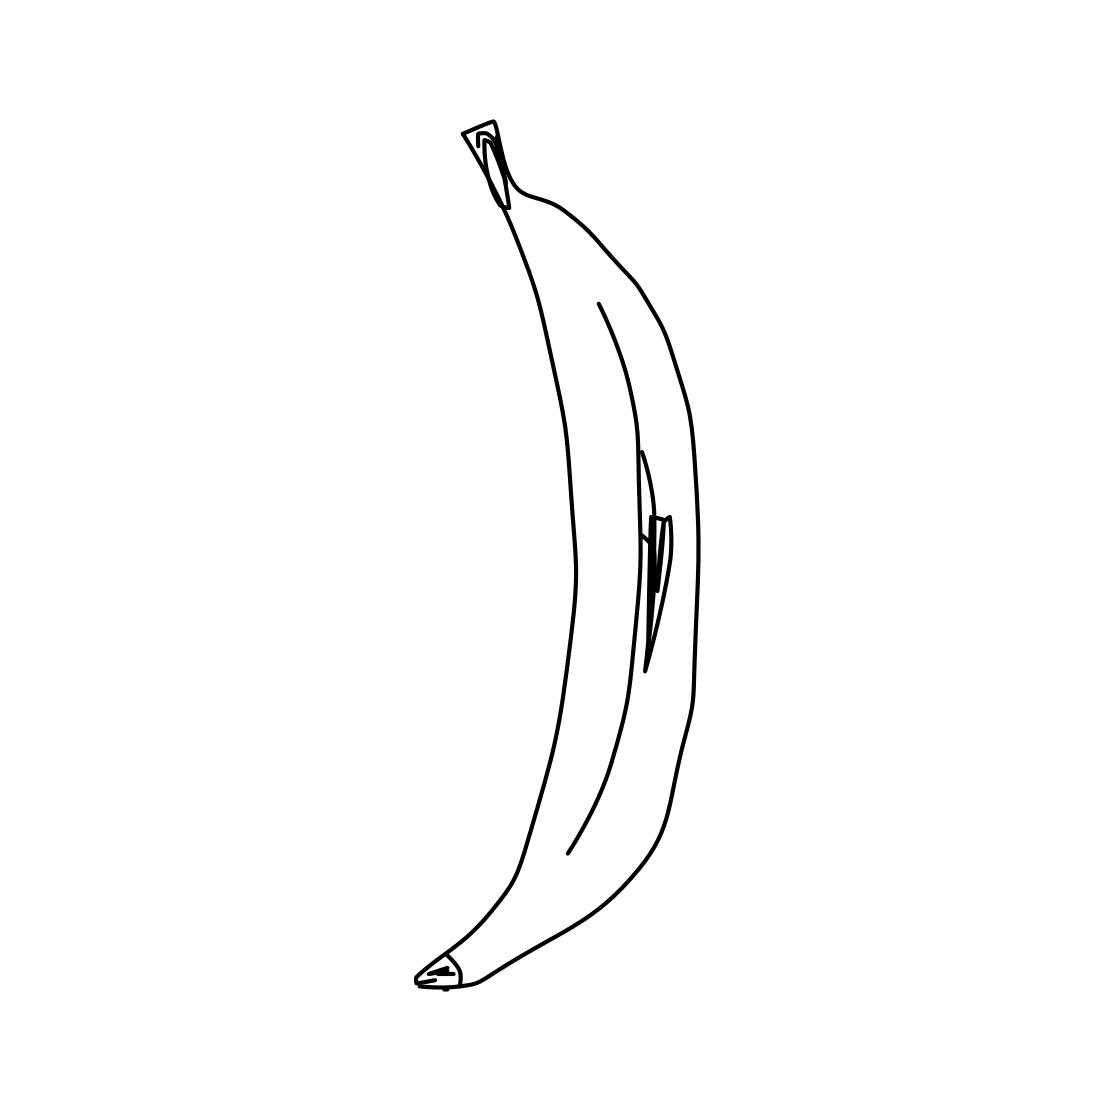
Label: banana